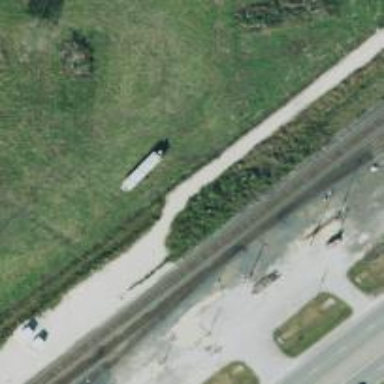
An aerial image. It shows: Railway siding with rails.